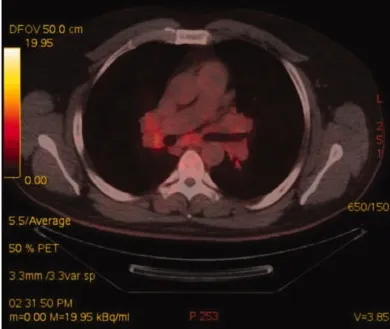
18-Fluorodeoxyglucose positron emission tomography (PET) and Computed Tomography (CT) in transverse ,. The transverse image (a) shows multiple active lymph nodes in the mediastinum.
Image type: radiology (pet)